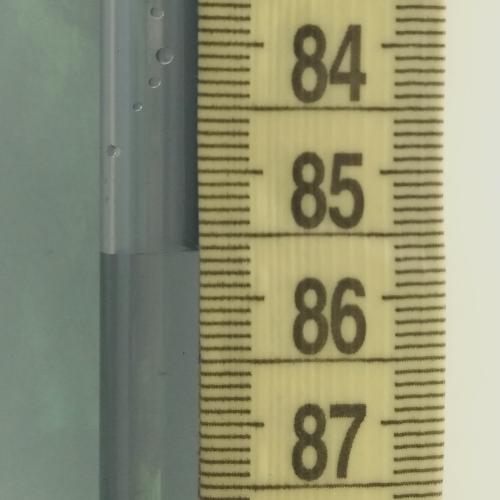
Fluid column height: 85.6 cm